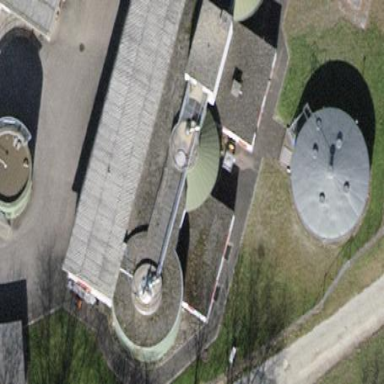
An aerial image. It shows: Industrial building with flat roof.